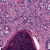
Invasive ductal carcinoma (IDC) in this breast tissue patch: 1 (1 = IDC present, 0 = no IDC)